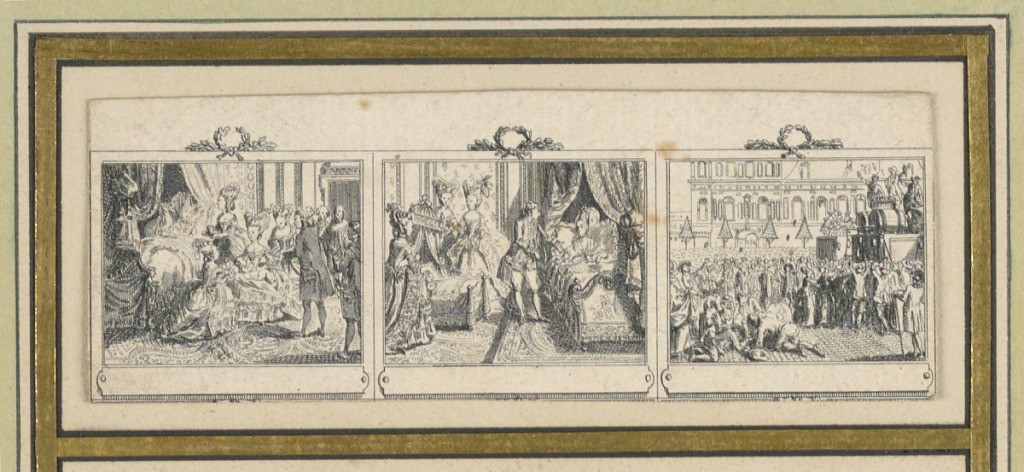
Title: Scenes Related to the Birth of Louis Joseph, Dauphin of France for a Calendar or Almanac
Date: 1781–82
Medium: Etching on paper
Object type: Print
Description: A trimmed plate with scenes related to the birth of Louis Joseph, Dauphin of France on 22 October 1781 probably for a Calendar or Almanac. An uncut copy in the British Museum (2011,7059.26-27) includes columns below the scenes. Depicts "Naissance Du Dauphin," (the birth of the Louis Joseph, Dauphin, heir to the French throne), "Louis XVI Auprès de la Reine," (the King Louis XVI visiting the queen Marie Antoinette and the baby) and Rèjouissance Populaire" (Festivities held in the city of Paris to celebrate the birth of the Dauphin).